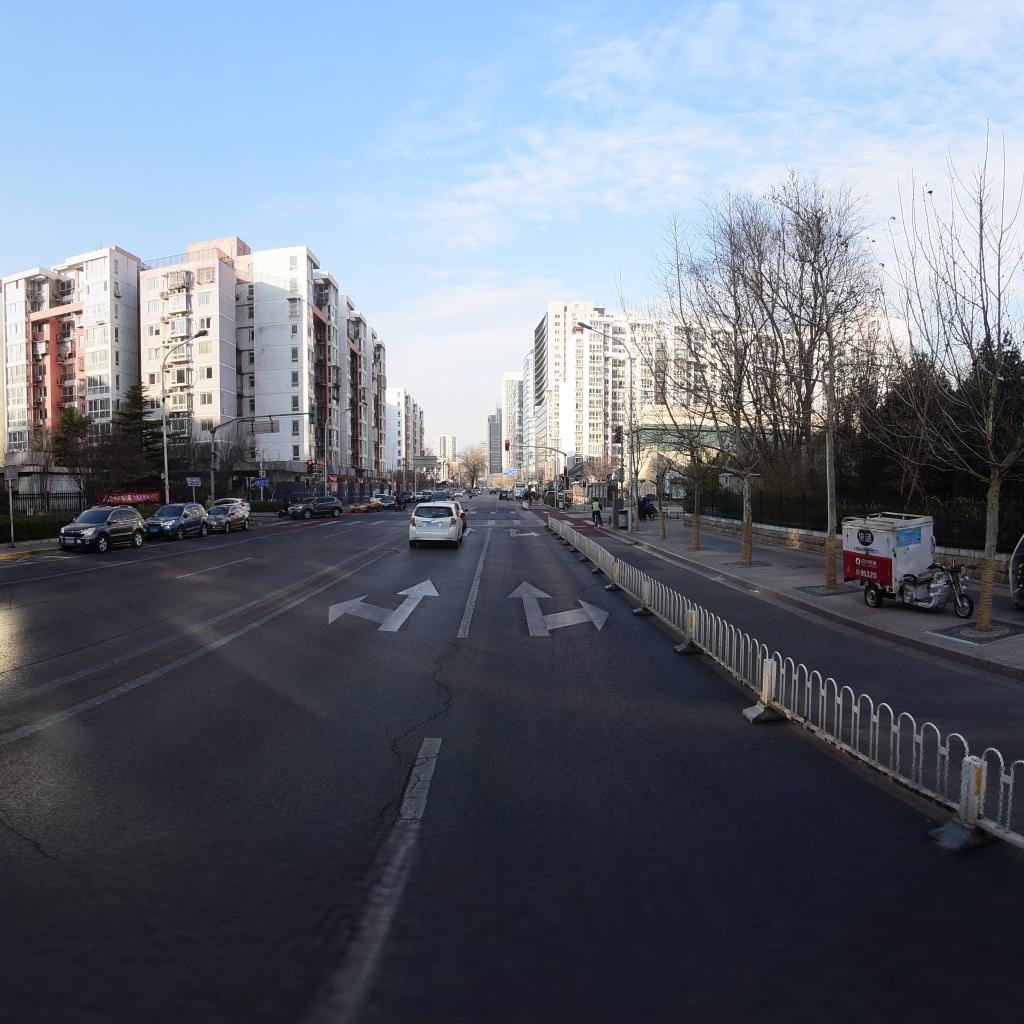
Region: Dongcheng
Road damage annotations: longitudinal crack, transverse crack, longitudinal crack